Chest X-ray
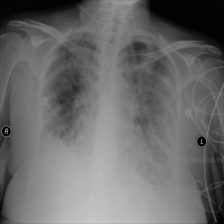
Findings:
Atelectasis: negative
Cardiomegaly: negative
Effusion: negative
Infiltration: positive
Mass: negative
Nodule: negative
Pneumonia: negative
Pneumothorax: negative
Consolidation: negative
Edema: positive
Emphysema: negative
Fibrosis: negative
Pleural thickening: negative
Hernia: negative